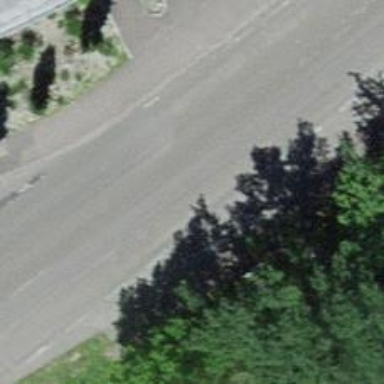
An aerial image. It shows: Bus stop with platform for public transport.